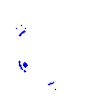
Particle: electron